You are looking at the short-time Fourier spectrogram of a bearing's acceleration signal. Determine the bearing's health state. Answer with exactly one of: normal, inner_race, outer_race, ball.
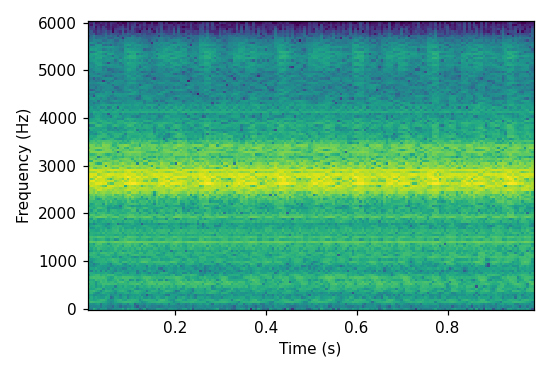
Answer: outer_race